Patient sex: F
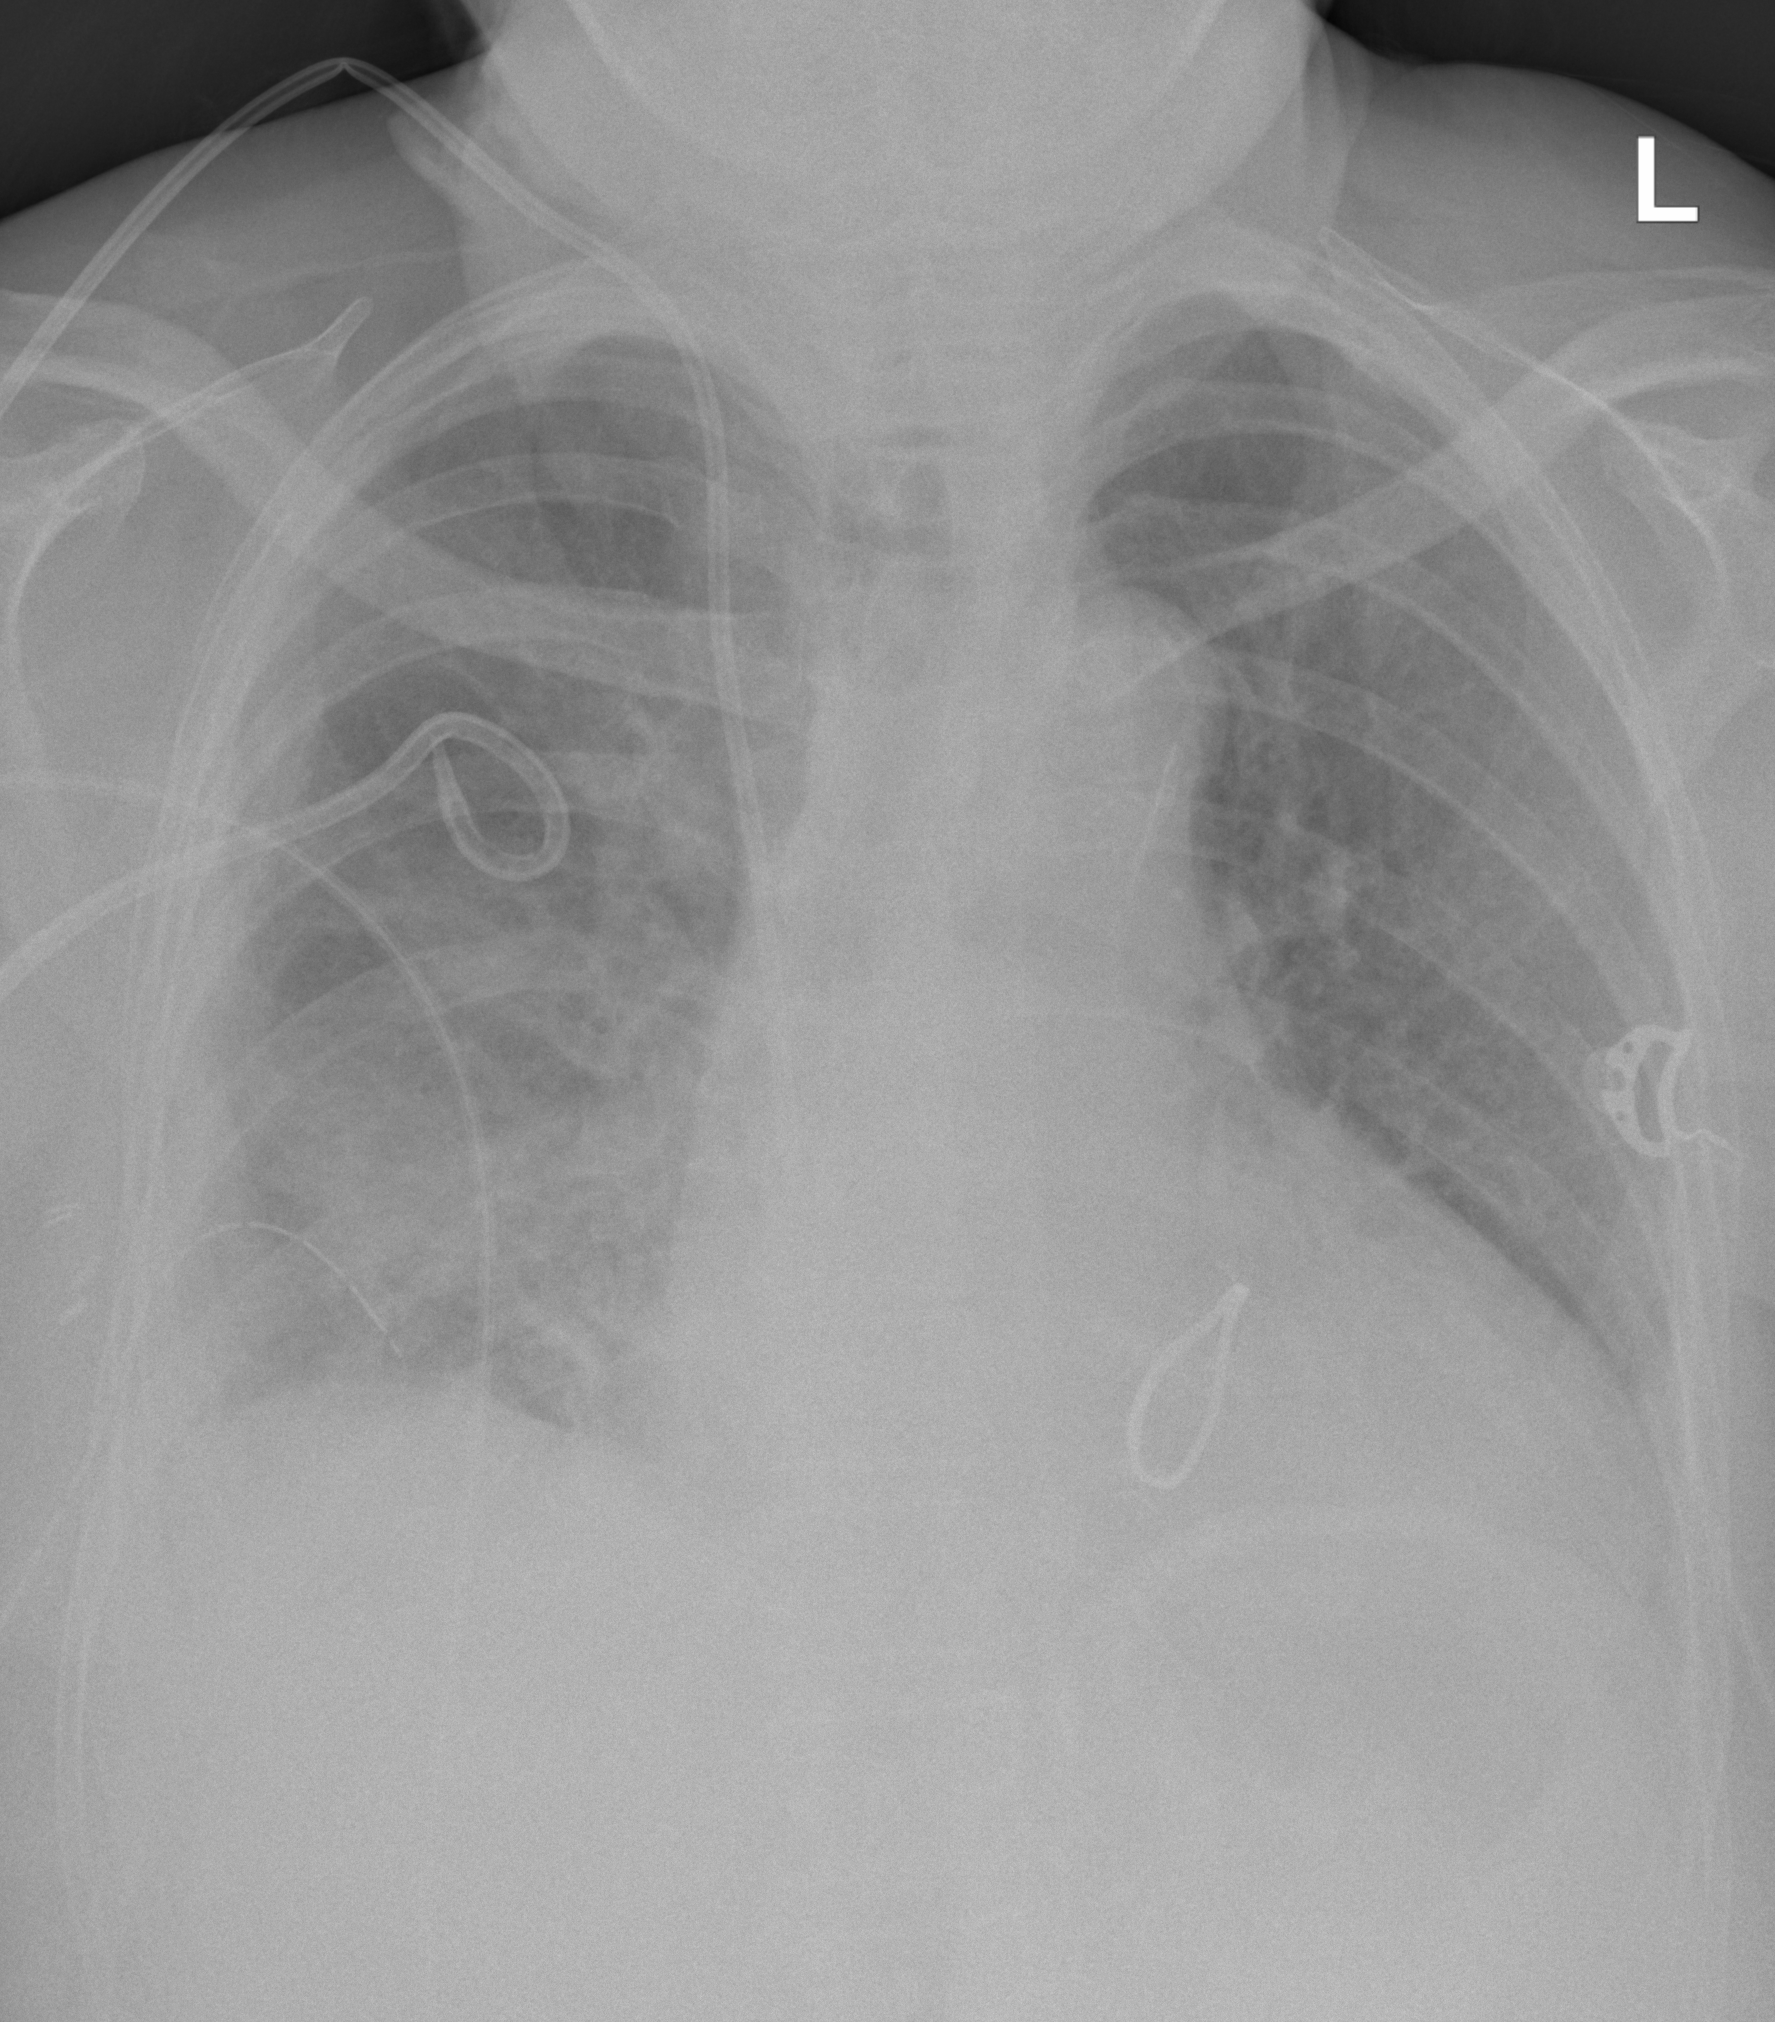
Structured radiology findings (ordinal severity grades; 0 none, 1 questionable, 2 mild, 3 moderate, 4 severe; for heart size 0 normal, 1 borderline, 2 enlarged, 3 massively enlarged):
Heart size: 2
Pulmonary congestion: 2
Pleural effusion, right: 2
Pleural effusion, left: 2
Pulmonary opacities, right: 3
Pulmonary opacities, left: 0
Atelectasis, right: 3
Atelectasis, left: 2